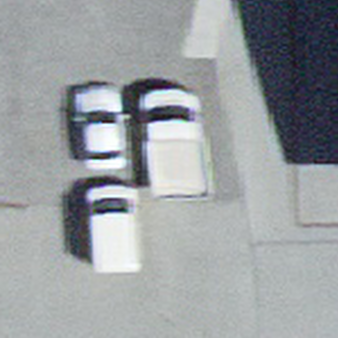
Label: other